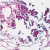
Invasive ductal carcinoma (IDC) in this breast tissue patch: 0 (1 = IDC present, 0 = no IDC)